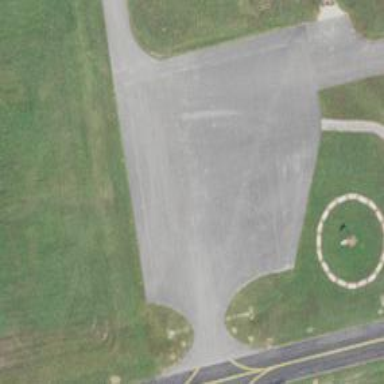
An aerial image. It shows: View of taxiway at the airport.